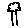
Label: tree